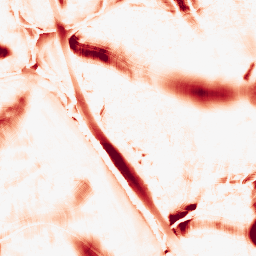
Category: morphological
Decomposition family: morphological_ellipse
Decomposition parameters: operation: opening
width: 50
height: 50
Upsampling method: quartic
Upsampling parameters: scale: 4
Upsampling scale: 4